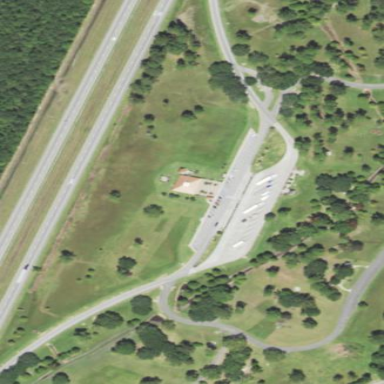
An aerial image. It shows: Rest area along the road.